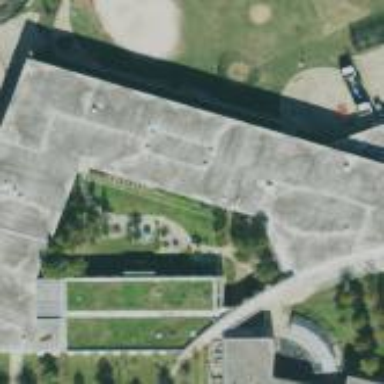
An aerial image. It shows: School building.